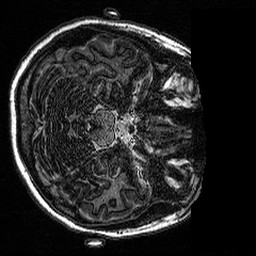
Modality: MP2RAGE
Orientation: axial
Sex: female
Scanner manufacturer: siemens
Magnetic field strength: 3 T
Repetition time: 5 s
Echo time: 0.00292 s